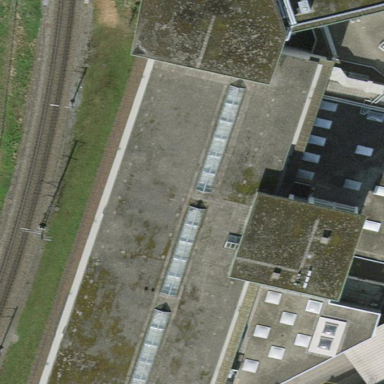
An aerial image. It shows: White building with flat roof.